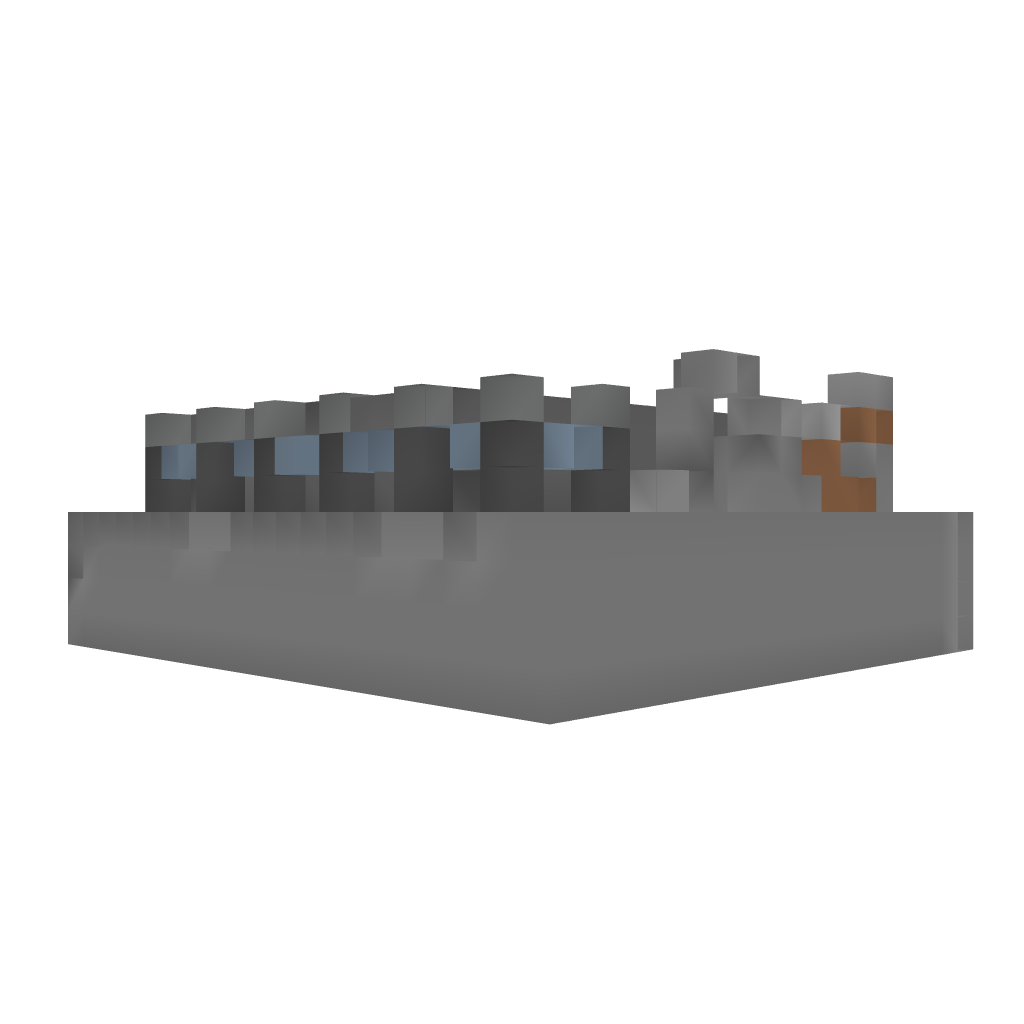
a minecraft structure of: ADVSET #2 The Mini Maze and Cave Entrace